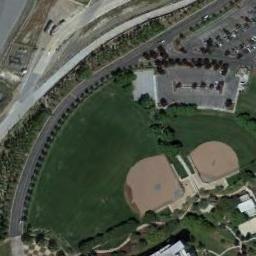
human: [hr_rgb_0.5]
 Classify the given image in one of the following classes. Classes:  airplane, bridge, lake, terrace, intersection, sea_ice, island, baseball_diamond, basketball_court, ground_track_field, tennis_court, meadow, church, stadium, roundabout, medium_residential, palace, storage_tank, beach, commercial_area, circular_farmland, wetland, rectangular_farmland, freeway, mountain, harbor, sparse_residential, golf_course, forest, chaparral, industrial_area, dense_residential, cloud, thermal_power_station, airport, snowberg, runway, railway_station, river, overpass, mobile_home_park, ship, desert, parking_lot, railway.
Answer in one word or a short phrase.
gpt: baseball_diamond